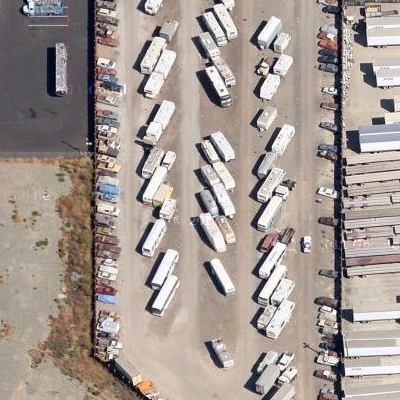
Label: Parking